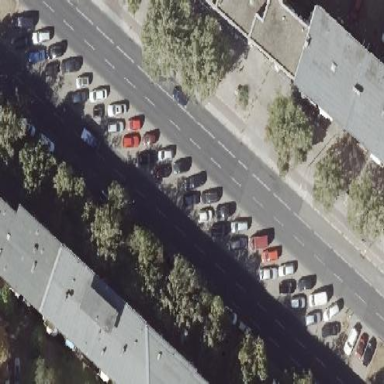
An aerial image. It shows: Parking lane area.